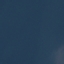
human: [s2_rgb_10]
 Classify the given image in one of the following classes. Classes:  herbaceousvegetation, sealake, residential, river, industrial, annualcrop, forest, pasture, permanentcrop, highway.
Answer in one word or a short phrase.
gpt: SeaLake